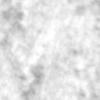
Label: no_change